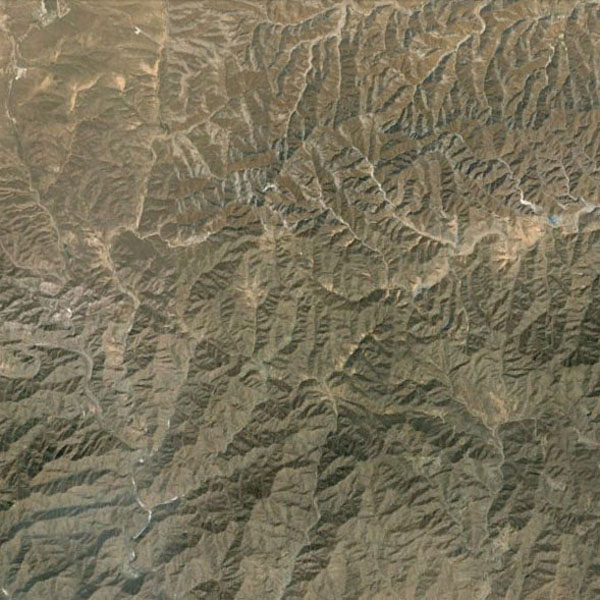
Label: Mountain